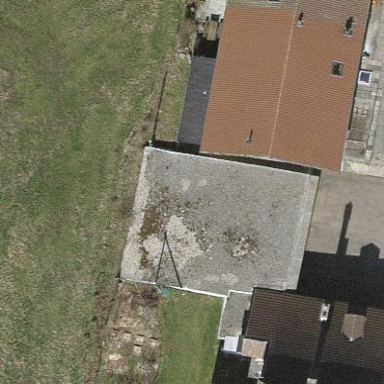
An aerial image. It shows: Simple house.